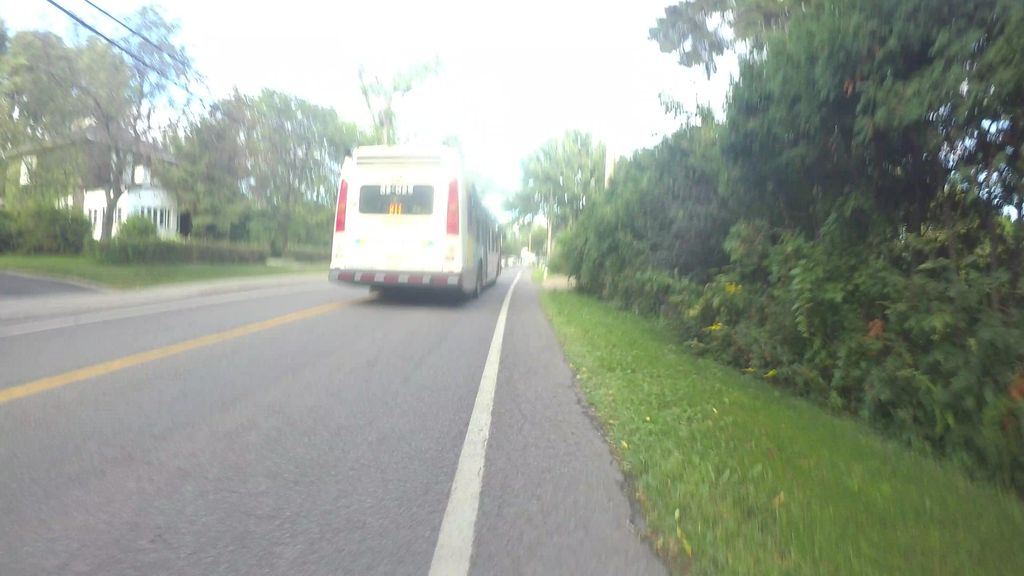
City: montreal